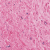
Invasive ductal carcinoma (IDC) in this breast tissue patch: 0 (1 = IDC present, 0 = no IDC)